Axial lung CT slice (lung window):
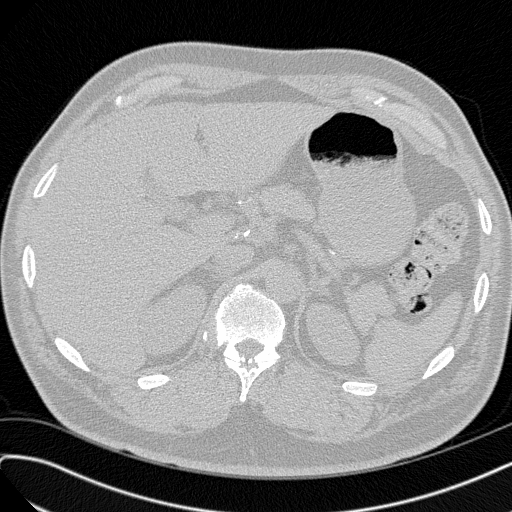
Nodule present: no